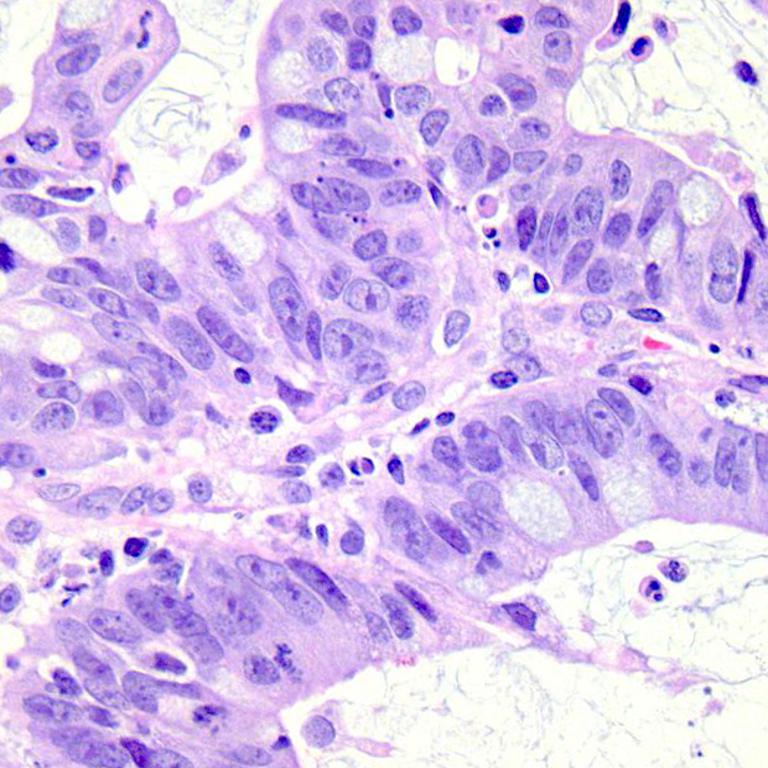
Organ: colon
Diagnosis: adenocarcinomas